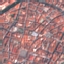
Land use / land cover: Residential